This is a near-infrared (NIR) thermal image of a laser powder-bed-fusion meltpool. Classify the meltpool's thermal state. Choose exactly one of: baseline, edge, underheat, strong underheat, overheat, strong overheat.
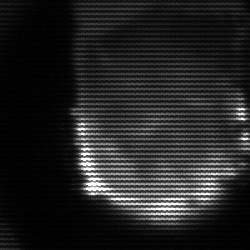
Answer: baseline